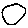
Label: circle